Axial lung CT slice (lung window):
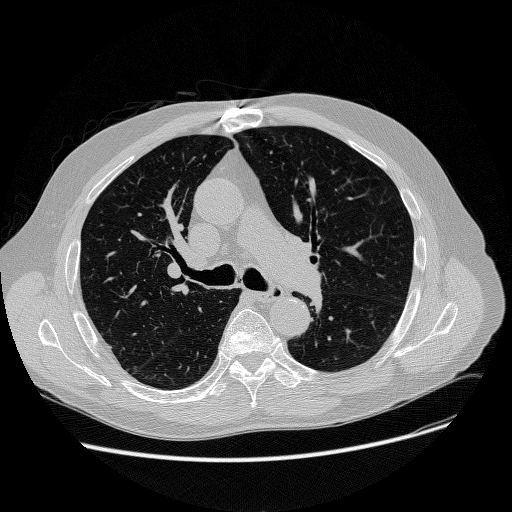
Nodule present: no